Question: I've been pulling out my hair on this and I'm pretty much bald at this point.
Web Service works on my development machine no problem. Deployment to other machines results in the above error when called.
In code, I have a web reference to an authorize.net API. Within it is a method that returns a response of type "CreateCustomerProfileTransactionResponseType". The parameters that it requires are of type MerchantAuthenticationType, CustomerProfileType, and ValidationModeEnum.
Where everything blows up is on the method that is supposed to return the above CreateCustomerProfileTransactionResponseType. I get the error:
What baffles me is that this isn't thrown on my machine (even when mimicking a live environment - No Visual Studio involved) but thrown on any other machine. My machine is a Windows 7 machine. I get failures deploying to 2 separate Windows Server 2008 R2 boxes. I've tried reboots, turning off UAC, etc but to no avail. I've even went so far as to cast the parameter it's complaining about to the object type that it's expecting but the error remains the same. Coding wise, The project is set up as follows:
- - - - -
Any help would be greatly appreciated as I've exhausted all other help avenues.
Thanks,
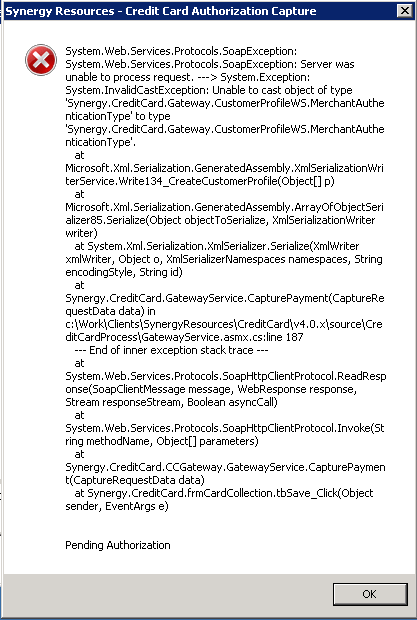
Answer: I figured it out. I had the .dll that I was loading (using Reflection) both in a specified location AND the bin directory of where the web service was. Seems to be a big no no. Removing the .dll from the bin directory solved my issues.